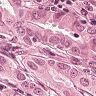
Metastatic tissue present: yes